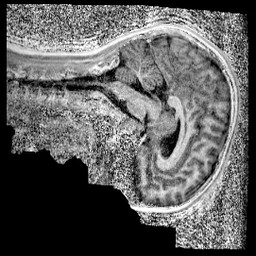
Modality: UNIT1_denoised
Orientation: sagittal
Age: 11
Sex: male
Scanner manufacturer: siemens
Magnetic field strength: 3 T
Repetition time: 4 s
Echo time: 0.00299 s